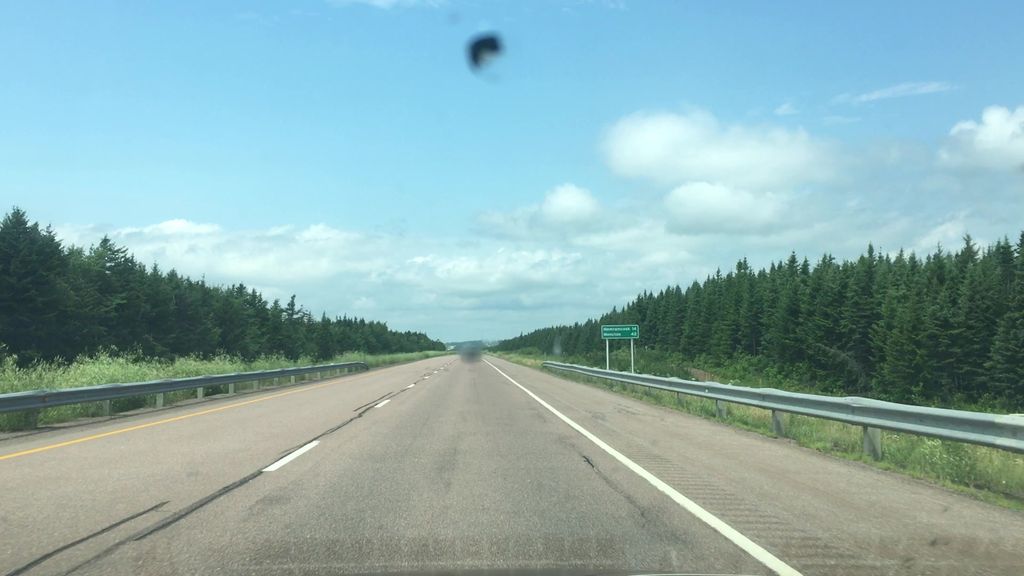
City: charlottetown